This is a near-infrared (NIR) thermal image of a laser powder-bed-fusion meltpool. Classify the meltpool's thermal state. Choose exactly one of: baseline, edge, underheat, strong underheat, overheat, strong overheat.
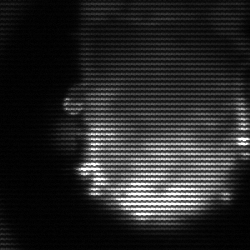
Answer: baseline